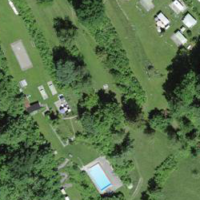
EUNIS habitat code: 53
Species observed at this site:
Lysimachia punctata